Field crop: maize
Growth stage: 1
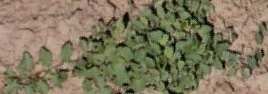
Species: convolvulus